Question:
How can do this with 'cornerRadius' and also I'm using 'UIImageView'
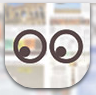
Answer: All You want to do is
1. First of all you should Add the QuartzCore.framework through the Click your project-It is in left side of the Navigator Area Then click your project name of the TARGETS(It is below PROJECT-Left Side) Select Build Phases. If you select that you can see the 4 options. Then click Link Binary with Libraries. Once you click that just type Quartzcore. It shows that framework.Then just add it.
2. Import #import in your relevent view controller.
3. Do the foollowing code in your .m part yourImage.layer.cornerRadius = 5.0; //For Example i give 5.0.So just give your required size.
yourImage.layer.borderWidth = 3.0f;
yourImage.layer.borderColor = [UIColor whiteColor].CGColor; //just give the color whatever you want
yourImage.clipsToBounds = YES;
Once it works let me know.